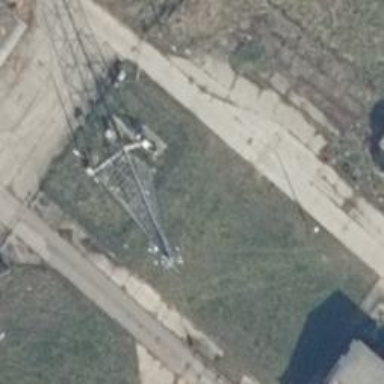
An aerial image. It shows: Communication mast tower.